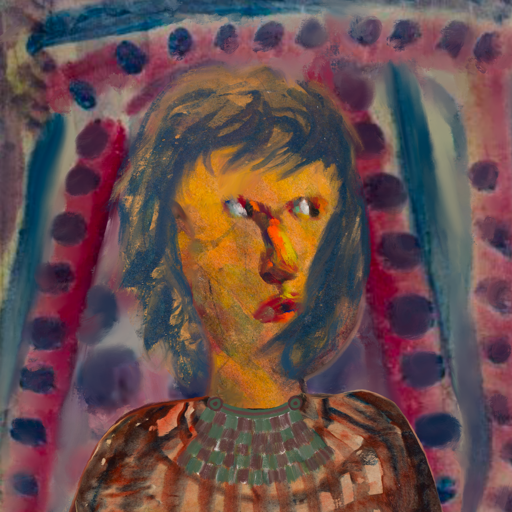
Background: HillGirl, Head And Neck Side: Gypsy_Mother, Face Side: An_Impression, Bust: Orphan, Hair Side: In_The_Sun, Head Accessory: Blank, Second Necklace: After_Raid, Necklace: Blank, Baby: Blank